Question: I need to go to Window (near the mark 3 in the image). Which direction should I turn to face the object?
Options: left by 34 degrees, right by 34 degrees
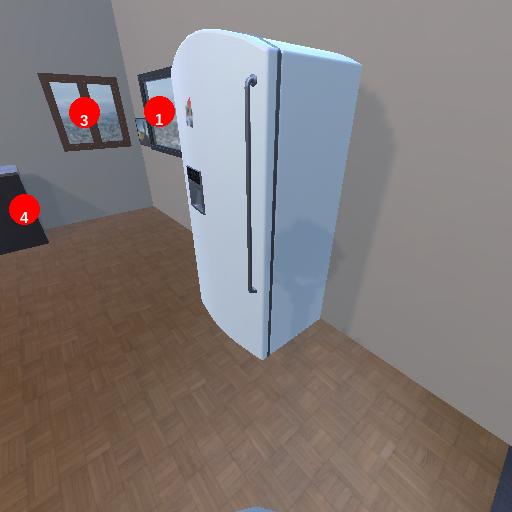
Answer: left by 34 degrees